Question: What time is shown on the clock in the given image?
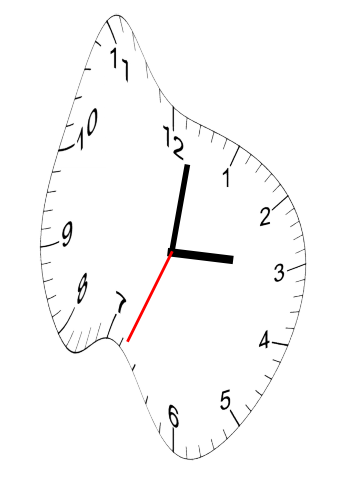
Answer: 03:01:34